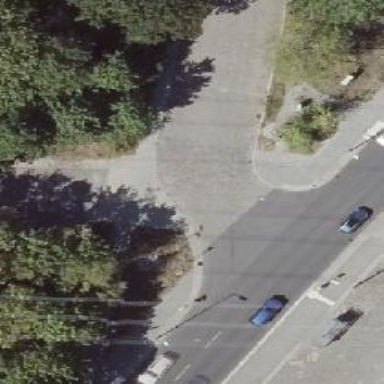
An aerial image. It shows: Sidewalk.